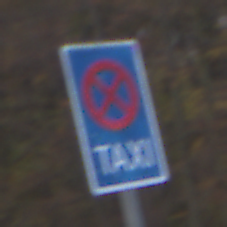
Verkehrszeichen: Taxenstand
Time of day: SunriseSunset
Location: Outdoor (Nature)
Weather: PartlyCloudy
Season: Autumn
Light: Natural